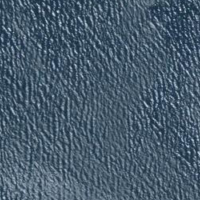
EUNIS habitat code: 14
Species observed at this site:
Tachybaptus ruficollis